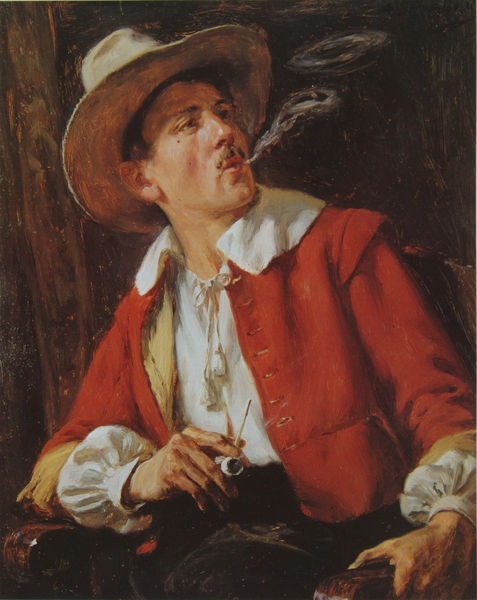
Titel: Mann mit Pfeife
Künstler: Albert Schröder
Standort: München
Institution: Privatbesitz
Schlagwörter: dunkel, gemälde, hand, mann, schatten, weiß, wolken, impressionismus, sitzen, braun, finger, haar, hell, hintergrund, holz, hut, licht, mund, nase, ohr, schwarz, stuhl, blick, rot, beige, malerei, schleife, bart, hemd, hose, jacke, schnurrbart, augen, band, bluse, falten, gesicht, kragen, ärmel, bildnis, hals, hände, portrait, porträt, öl, pastos, qualm, rauch, haare, mantel, sessel, sitzend, spanien, wangen, armlehne, lehne, rind, weis, ölgemälde, lehnen, pfeife, rauchen, zigarre, stuhllehne, robe, faden, kordel, knöpfe, dreiviertelprofil, schnauzer, hutkrempe, weste, krempe, ring, masche, corinth, ringe, künstler, bürger, kreise, schnautzer, stul, rauchend, zigarette, halbporträt, raucher, schwaru, schwaden, pfeiffe, schauspieler, selbstbewusst, blasen, kringel, hokz, cool, knopflöcher, marlboro, marloboro, rauchring, rauchringe, schautzer, schnäutzer, spanier, ziggarre, hur, stihl, pfiefe, wot, rote robe, 18. jahrhundert, 1800, 1700, ppfeife, rauend